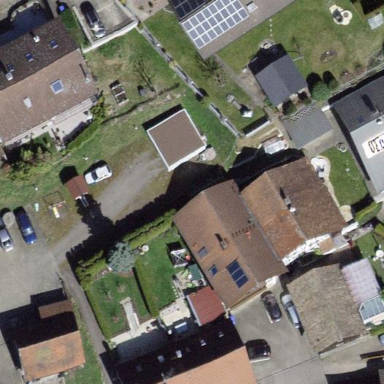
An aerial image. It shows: Terrace building.